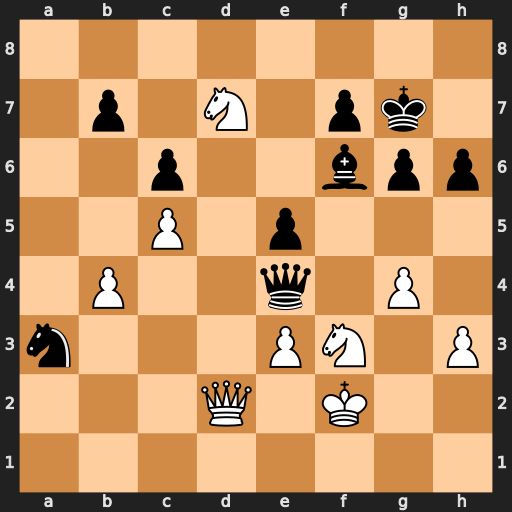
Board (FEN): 8/1p1N1pk1/2p2bpp/2P1p3/1P2q1P1/n3PN1P/3Q1K2/8
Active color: w
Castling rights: -
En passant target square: -
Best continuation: Qd6 Qxe3+ Kxe3